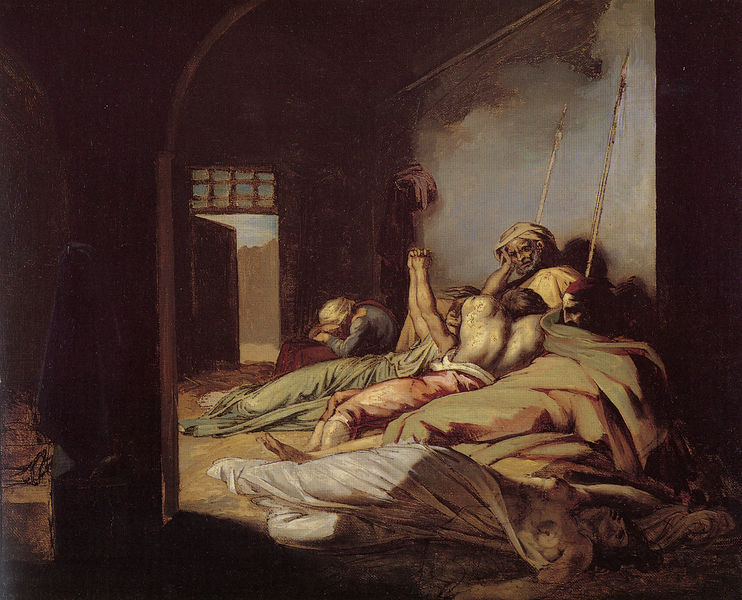
Titel: Scène de peste, Pestszene
Künstler: Théodore Géricault
Standort: Richmond (Virginia)
Institution: The Virginia Museum of Fine Arts
Schlagwörter: blau, dunkel, gemälde, himmel, körper, mann, nackt, schatten, schlaf, weiß, wolken, aquarell, frauen, menschen, ocker, braun, busen, fenster, frau, geste, grau, hell, hintergrund, holz, hut, licht, männer, nacht, orange, pfeiler, raum, rücken, schwarz, stroh, säule, tür, zeichnung, zimmer, gebäude, haus, schleier, tuch, beige, bart, wand, arm, arme, inkarnat, kleidung, mensch, mord, tod, tot, trauer, bildnis, hände, innenraum, türbogen, öl, gitter, sonne, boden, gewand, interieur, tücher, decke, innen, rosa, fesseln, brüste, liegen, schlafen, schlafende, bogen, heu, türe, rundbogen, querformat, seile, arch, blue, church, lanze, men, oil, people, red, robes, soldaten, white, window, black, dark, gefaltet, green, grey, interior, old, painting, room, wall, woman, draussen, bed, bett, blanket, pink, sheet, sheets, brown, floor, laken, liegend, entblösst, keller, stütze, offen, greis, krank, scheune, torbogen, weinen, gefangen, waffen, ketten, leichen, tote, beten, gebet, verzweiflung, gefängnis, kerker, dunke, mensche, sad, sterben, freiheit, krankheit, leid, gefangene, greek, man, naked, nude, sky, flehen, house, mountain, stall, aussen, death, lanzen, kniebundhose, speer, speere, night, armut, trauern, turban, color, coat, sklaven, dead, injured, breast, door, person, lager, arms, cape, doors, history, prayer, walls, decken, hospital, prison, wärter, back, krankenlager, cloth, farmer, stable, breasts, ill, mourning, fish, gefesselt, sleep, sleeping, resignation, angebunden, pillar, orient, angekettet, befreiung, pest, begging, recken, verlies, oriental, orientalism, poor, shelter, staff, lay, waiting, seltsam, spears, praying, pleading, pritsche, barn, hay, straw, pritschen, pain, giter, arrest, bettgelage, delacroix, despair, disease, fever, lit, plague, romantism, therapie, suffering, melancholy, dying, fallen, spear, prisoner, prisoners, pile, crying, sadness, sorrow, fuseli, jail, slaves, torture, sick, hunting, sex, gotter, gemälde elend, trazúer, opfer des krieges, wounded, sklavenm, dungeon, indoors, dark room, topless, painterly, pitiful, cell, tied, laying, spikes, six, ropes, county, homeless, blankets, mesh, misery, raneaissance, deceased, hidden personn, leying, huddle